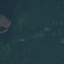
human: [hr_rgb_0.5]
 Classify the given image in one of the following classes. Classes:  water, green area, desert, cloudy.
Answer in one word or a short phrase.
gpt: green area